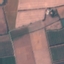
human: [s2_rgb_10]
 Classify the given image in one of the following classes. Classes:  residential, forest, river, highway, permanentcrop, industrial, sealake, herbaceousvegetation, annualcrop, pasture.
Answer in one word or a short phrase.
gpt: PermanentCrop